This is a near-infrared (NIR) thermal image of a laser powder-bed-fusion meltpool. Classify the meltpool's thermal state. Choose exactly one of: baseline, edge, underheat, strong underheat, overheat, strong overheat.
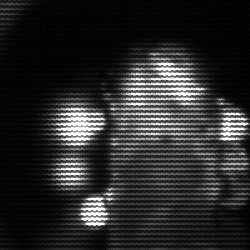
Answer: strong underheat